Question: I am trying to crate a Custom UI similar to evernote help android app. As I understand, to start with I have to first create a custom Textview But i cant create a black filter.

My layout has an image and text overlay on it. I know it is a basic question, but I am facing this issue, as I am a beginner to android development. Please do help me to understand how to go with this.
sorry for my bad english.
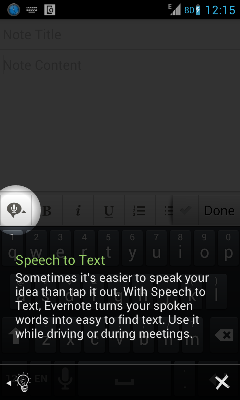
Answer: To make the help activity transprent first make a transprent theme in the 'styles.xml' file in valuse folded using
'''
<style name="AppTheme" parent="android:Theme.Light" />
<style name="Theme.Transparent" parent="android:Theme">
<item name="android:windowIsTranslucent">true</item>
<item name="android:windowBackground">@android:color/transparent</item>
<item name="android:windowContentOverlay">@null</item>
<item name="android:windowNoTitle">true</item>
<item name="android:windowIsFloating">false</item>
<item name="android:backgroundDimEnabled">false</item>
</style>
'''
then make in the manifest file make this as the theme of your help activty
'''
<activity
android:name=".Help"
android:theme="@style/Theme.Transparent"
android:screenOrientation="portrait"></activity>
'''
now in the help activty will be displayed over your prvious activity.